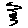
Label: zigzag